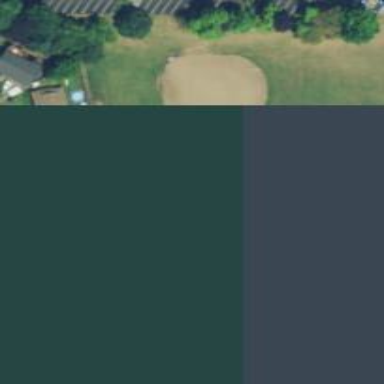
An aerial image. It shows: Baseball pitch for leisure land.